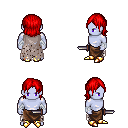
a pixel art fantasy rpg character, male body template, dark elf, purple skin, gray tattered cape, robe skirt, red long bangs hairstyle, white cloth bandages, gold boots, dagger, four views (front, back, left, right), 2x2 character sprite sheet, small pixel art, hard edges, no anti-aliasing